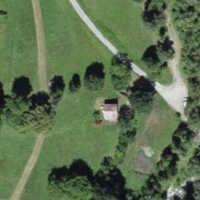
EUNIS habitat code: 32
Species observed at this site:
Aglais io
Cupido minimus
Scaeva selenitica
Issoria lathonia
Pieris napi